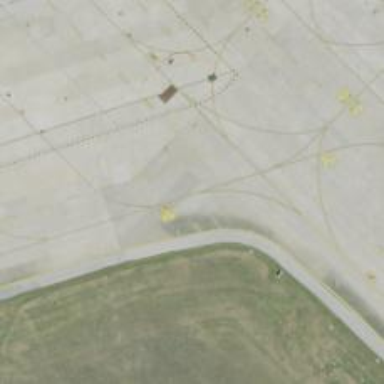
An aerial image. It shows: View of taxiway at the airport.